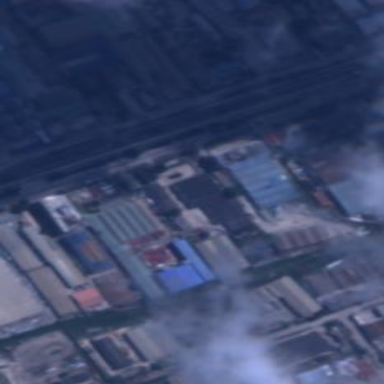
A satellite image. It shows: Industrial area.